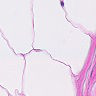
Metastatic tissue present: no